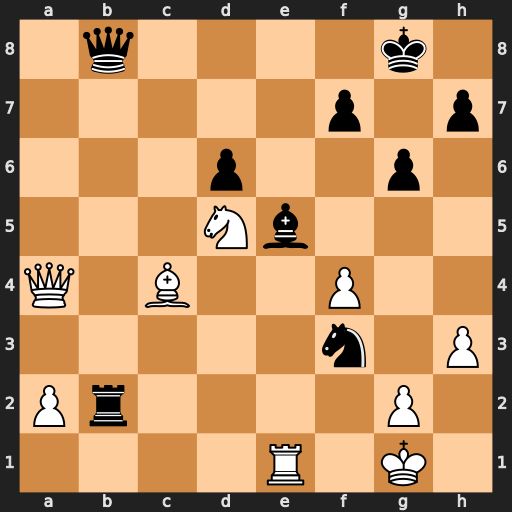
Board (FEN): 1q4k1/5p1p/3p2p1/3Nb3/Q1B2P2/5n1P/Pr4P1/4R1K1
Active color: w
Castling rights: -
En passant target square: -
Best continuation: gxf3 Bd4+ Kh1